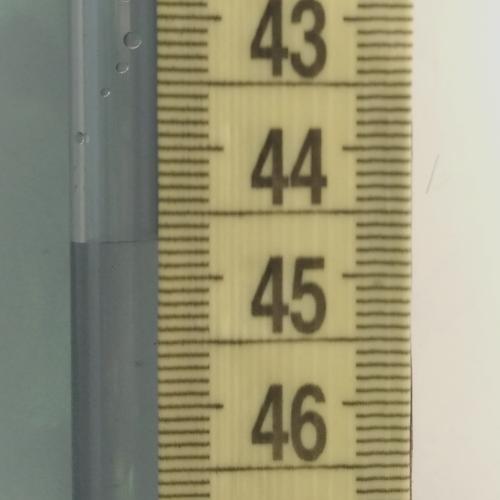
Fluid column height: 44.7 cm